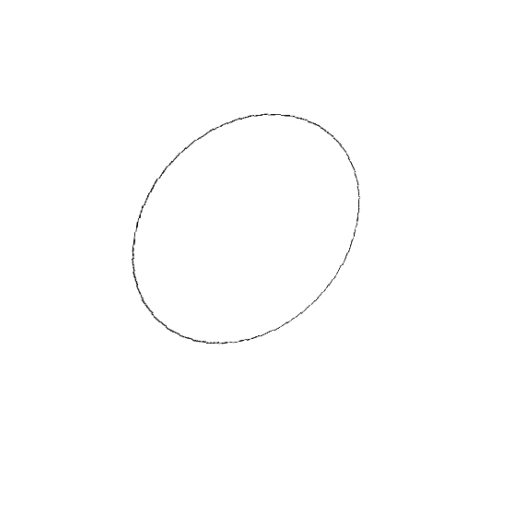
Crossing number: 0